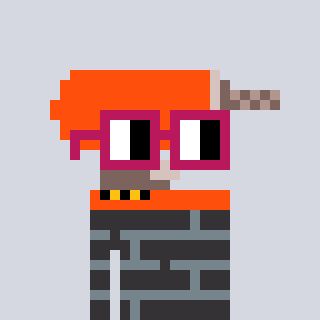
a pixel art character with square dark red glasses, a drill-shaped head and a grayscale-colored body on a cool background